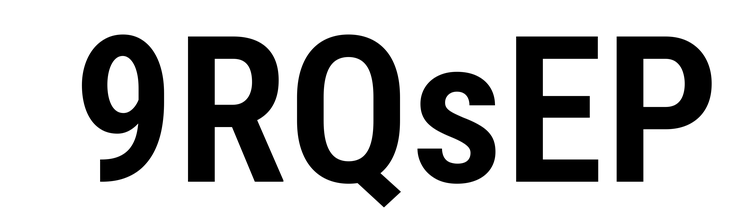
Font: Roboto_Condensed_SemiBold